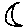
Label: moon